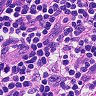
Metastatic tissue present: no